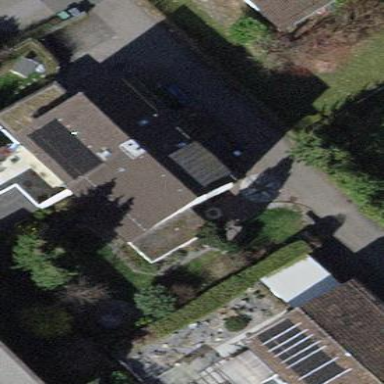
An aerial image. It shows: Semidetached house.